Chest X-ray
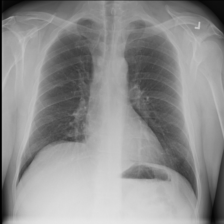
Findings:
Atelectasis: negative
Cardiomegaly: negative
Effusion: negative
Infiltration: negative
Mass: negative
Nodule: negative
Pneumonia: negative
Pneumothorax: negative
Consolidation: negative
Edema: negative
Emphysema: negative
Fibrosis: negative
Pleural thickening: negative
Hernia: negative